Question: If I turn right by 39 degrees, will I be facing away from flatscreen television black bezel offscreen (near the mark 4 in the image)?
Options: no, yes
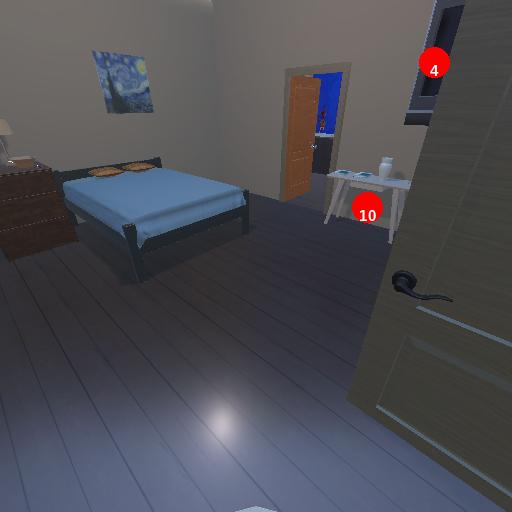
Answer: no